Field crop: maize
Growth stage: 2
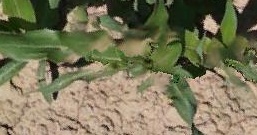
Species: maize